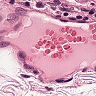
Metastatic tissue present: no